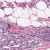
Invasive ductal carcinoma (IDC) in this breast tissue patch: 0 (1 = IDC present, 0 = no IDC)